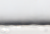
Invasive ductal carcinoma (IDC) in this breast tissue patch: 0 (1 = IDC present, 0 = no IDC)